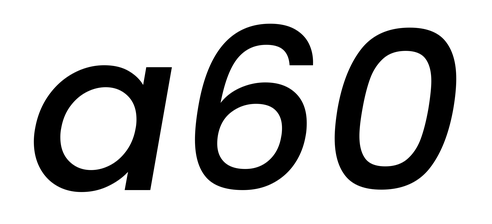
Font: Poppins-MediumItalic